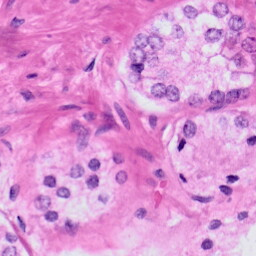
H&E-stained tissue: Prostate